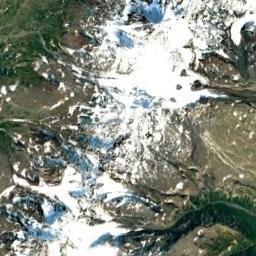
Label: snowberg